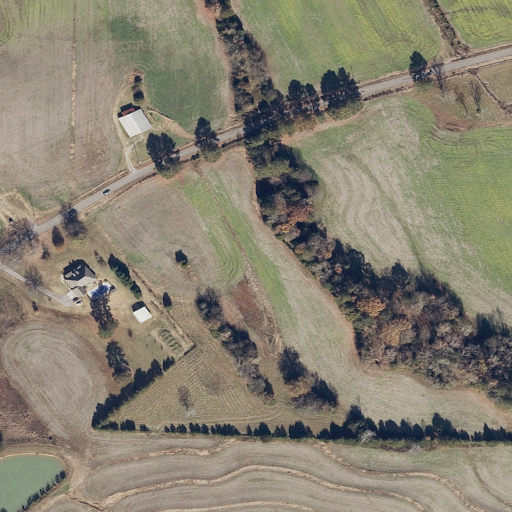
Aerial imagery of valley in Alabama named Pannell Hollow containing pasture, open development, deciduous forest, and low intensity development